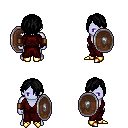
a pixel art fantasy rpg character, male body template, dark elf, purple skin, red robe, gold greaves, black bangs hairstyle, leather bracers, gold boots, shield, four views (front, back, left, right), 2x2 character sprite sheet, small pixel art, hard edges, no anti-aliasing